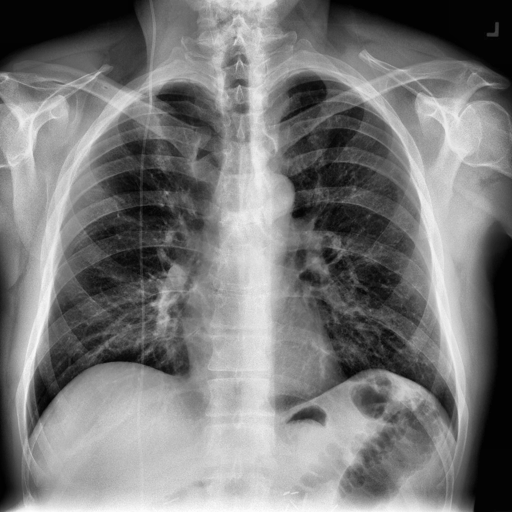
Finding: NORMAL